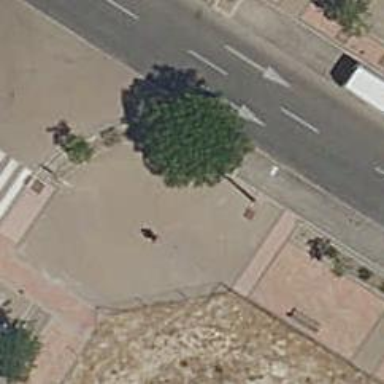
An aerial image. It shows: Bus stop with platform for public transport.